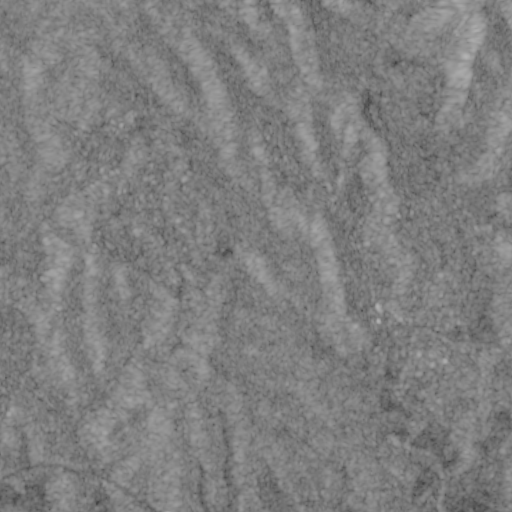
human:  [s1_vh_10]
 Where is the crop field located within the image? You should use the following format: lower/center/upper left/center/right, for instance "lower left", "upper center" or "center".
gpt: The crop field is located in the lower left of the image.
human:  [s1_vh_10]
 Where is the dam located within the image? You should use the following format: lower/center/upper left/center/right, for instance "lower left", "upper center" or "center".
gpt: The dam is located in the lower center of the image.
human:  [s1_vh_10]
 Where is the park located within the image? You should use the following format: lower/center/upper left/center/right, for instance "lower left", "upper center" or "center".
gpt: The park is located in the lower of the image.
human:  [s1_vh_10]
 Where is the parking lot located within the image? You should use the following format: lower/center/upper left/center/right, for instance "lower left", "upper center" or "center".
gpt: The parking lot is located in the upper right of the image.
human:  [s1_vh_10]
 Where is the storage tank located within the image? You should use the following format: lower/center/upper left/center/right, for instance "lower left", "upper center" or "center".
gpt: The storage tank is located in the upper left of the image.
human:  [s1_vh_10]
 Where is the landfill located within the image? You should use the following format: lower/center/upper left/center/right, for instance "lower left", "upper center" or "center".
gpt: There is no landfill in the image.

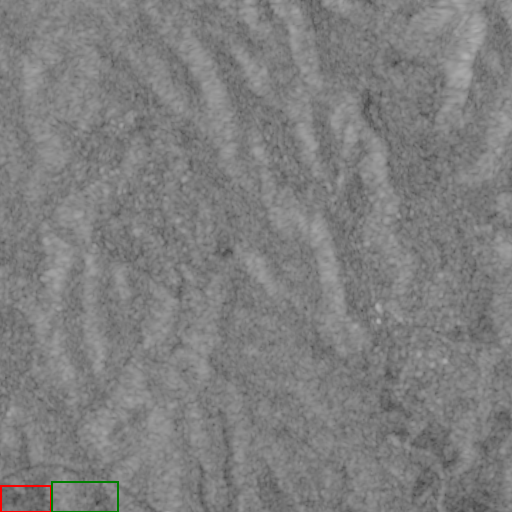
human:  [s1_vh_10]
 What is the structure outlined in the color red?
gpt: The structure outlined in red is a crop field.
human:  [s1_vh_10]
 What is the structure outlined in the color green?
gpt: The structure outlined in green is a park.
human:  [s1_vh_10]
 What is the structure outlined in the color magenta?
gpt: There is no magenta outline.